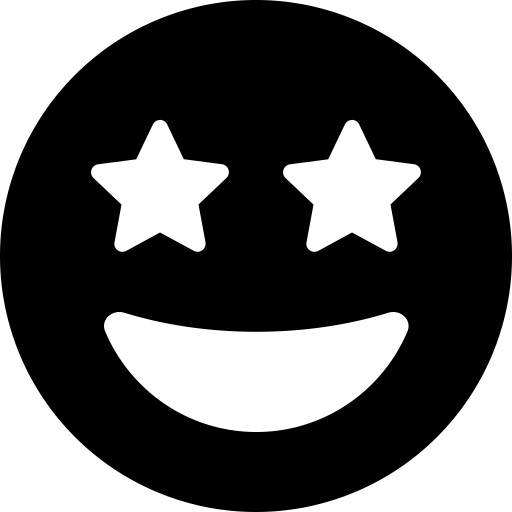
Tags: icon, FontAwesome, fa-icon, solid, face, grin, stars